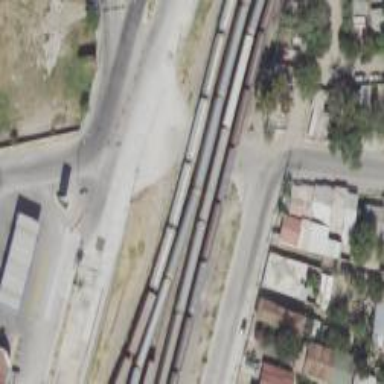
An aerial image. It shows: Railway yard for manifest purposes.